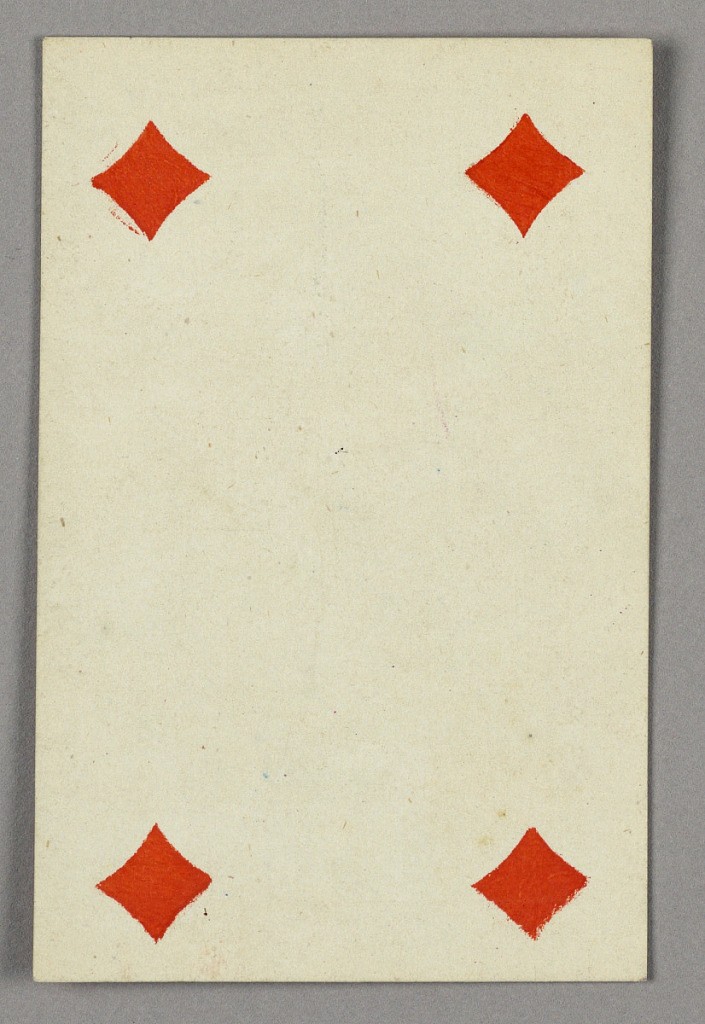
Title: Four of Diamonds from Set of "Jeu Imperial–Second Empire–Napoleon III" Playing Cards
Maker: B.P. Grimaud, Paris, France
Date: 1858
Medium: Lithograph on glazed paper
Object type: Playing Card
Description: Four of Diamonds from Set of "Jeu Imperial-Second Empire-Napoleon III" Playing Cards.